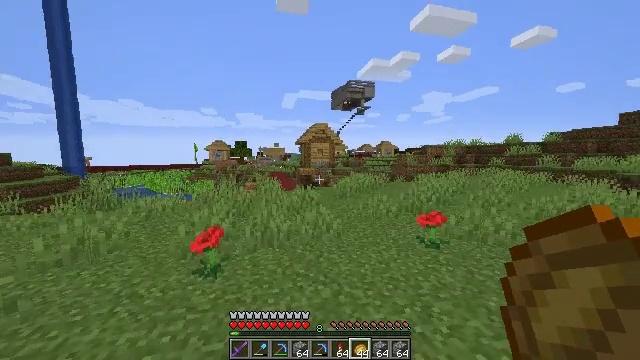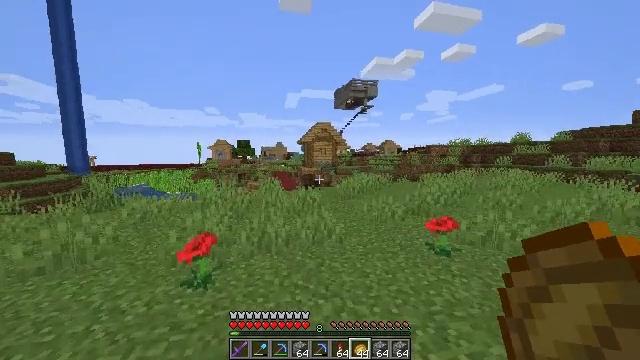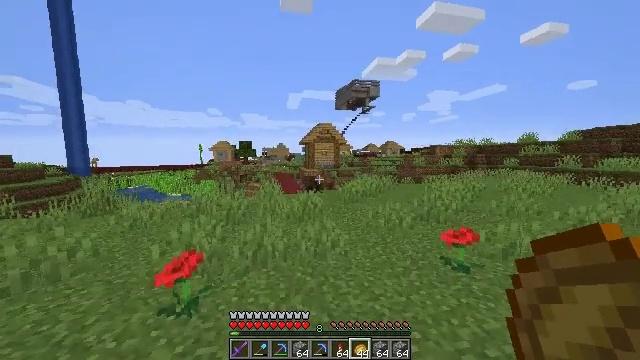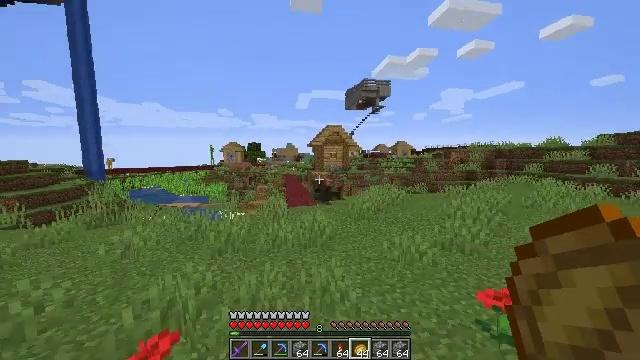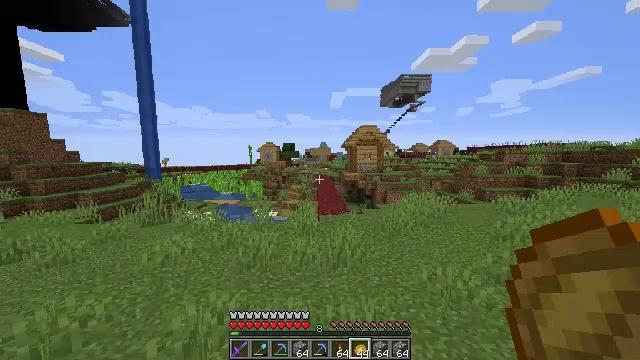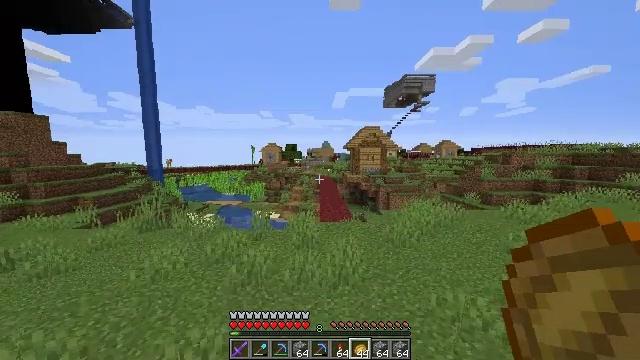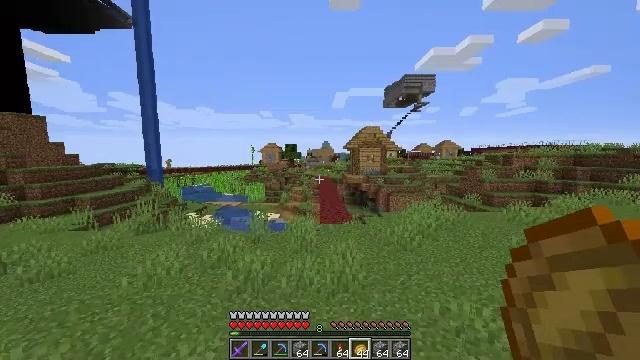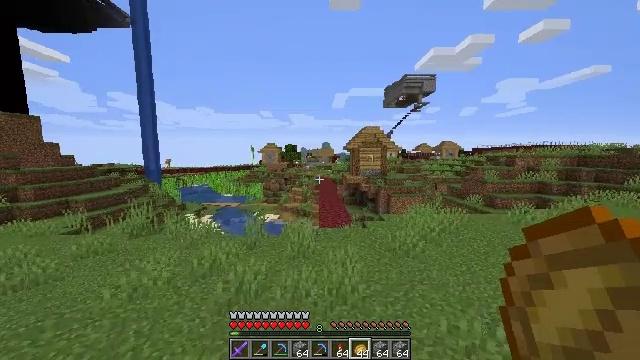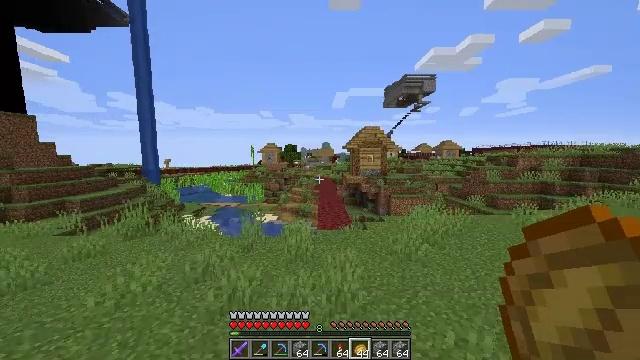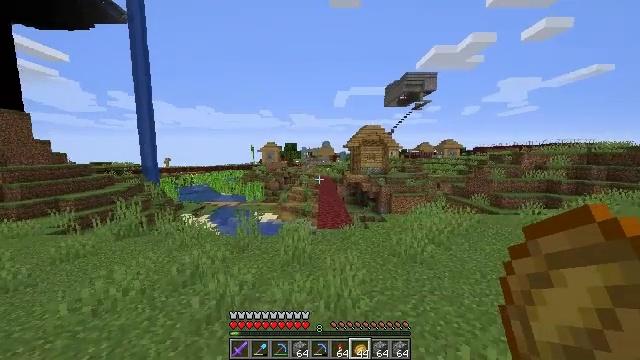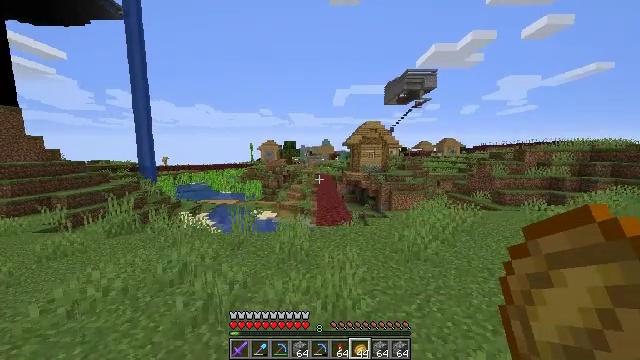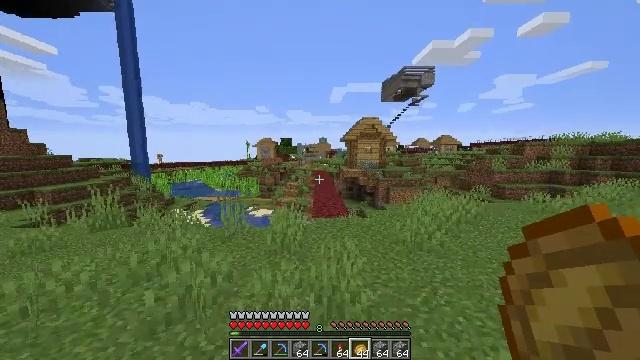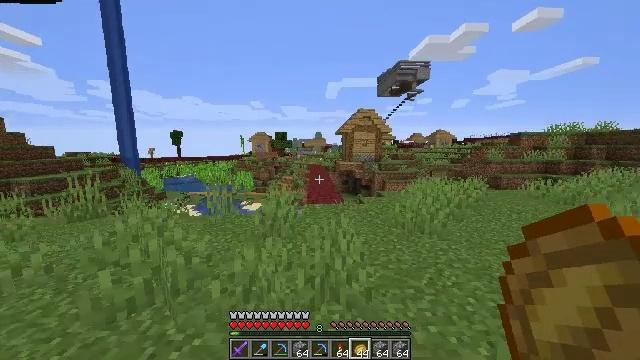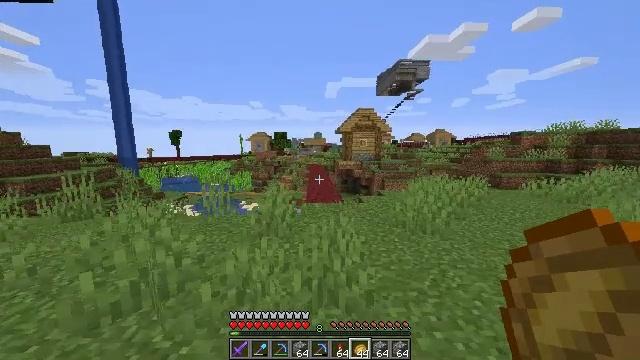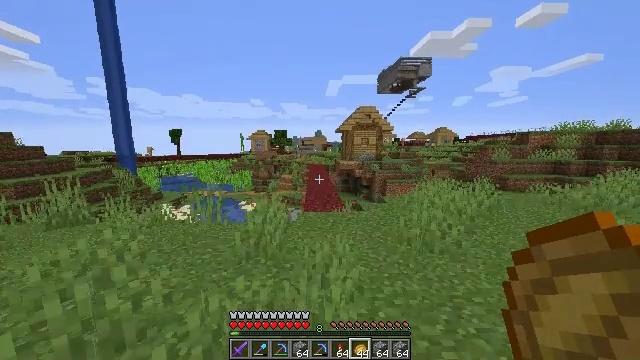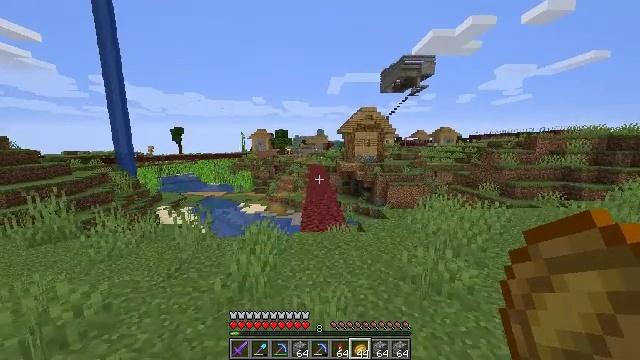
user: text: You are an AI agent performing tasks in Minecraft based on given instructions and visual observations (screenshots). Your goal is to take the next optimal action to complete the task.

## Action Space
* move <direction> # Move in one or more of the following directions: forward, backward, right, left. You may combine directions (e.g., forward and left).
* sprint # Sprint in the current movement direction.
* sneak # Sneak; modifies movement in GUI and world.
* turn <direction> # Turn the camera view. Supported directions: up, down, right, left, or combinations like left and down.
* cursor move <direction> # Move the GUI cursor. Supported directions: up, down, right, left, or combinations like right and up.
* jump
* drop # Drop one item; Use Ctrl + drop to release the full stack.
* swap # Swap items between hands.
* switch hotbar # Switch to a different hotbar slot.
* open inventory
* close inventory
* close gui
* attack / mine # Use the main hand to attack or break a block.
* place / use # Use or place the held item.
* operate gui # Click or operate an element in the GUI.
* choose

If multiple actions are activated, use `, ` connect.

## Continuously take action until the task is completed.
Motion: motion action
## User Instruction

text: Use a pickaxe to gather the ender chest.
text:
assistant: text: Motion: move forward, jump
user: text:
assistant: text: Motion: move forward, jump
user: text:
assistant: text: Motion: move forward, turn left, jump
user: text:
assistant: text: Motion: move forward, turn left, jump
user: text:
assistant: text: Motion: move forward, jump
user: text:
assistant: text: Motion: move forward, jump
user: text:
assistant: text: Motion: move forward, jump
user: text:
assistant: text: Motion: move forward, jump
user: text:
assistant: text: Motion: move forward, jump
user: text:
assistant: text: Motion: move forward, jump
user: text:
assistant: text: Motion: move forward, jump
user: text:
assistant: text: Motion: move forward and move right, turn right and down, jump
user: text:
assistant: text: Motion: move forward and move right, jump
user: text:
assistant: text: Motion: move forward and move right, jump
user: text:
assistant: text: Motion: move forward, jump
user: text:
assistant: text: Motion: move forward, jump
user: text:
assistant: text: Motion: move forward, jump
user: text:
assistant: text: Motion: move forward, jump
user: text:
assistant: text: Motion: move forward, jump
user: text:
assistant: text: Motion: move forward, jump
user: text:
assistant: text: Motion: move forward, jump
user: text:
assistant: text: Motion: move forward, jump
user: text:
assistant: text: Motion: move forward, jump
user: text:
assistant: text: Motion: move forward, jump
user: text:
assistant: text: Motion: move forward, jump
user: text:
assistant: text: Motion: move forward, jump
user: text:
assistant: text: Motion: move forward, jump
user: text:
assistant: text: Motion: move forward, jump
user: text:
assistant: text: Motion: move forward, jump
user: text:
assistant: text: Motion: move forward, jump